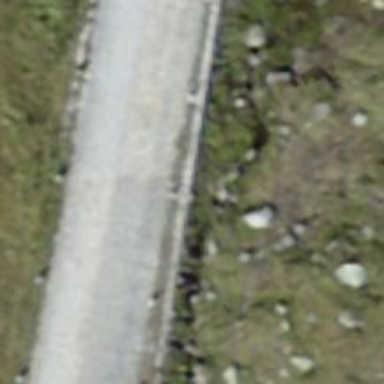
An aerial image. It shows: Secondary road with sett surface.